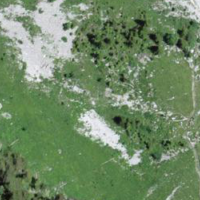
EUNIS habitat code: 23
Species observed at this site:
Parnassia palustris